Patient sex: F
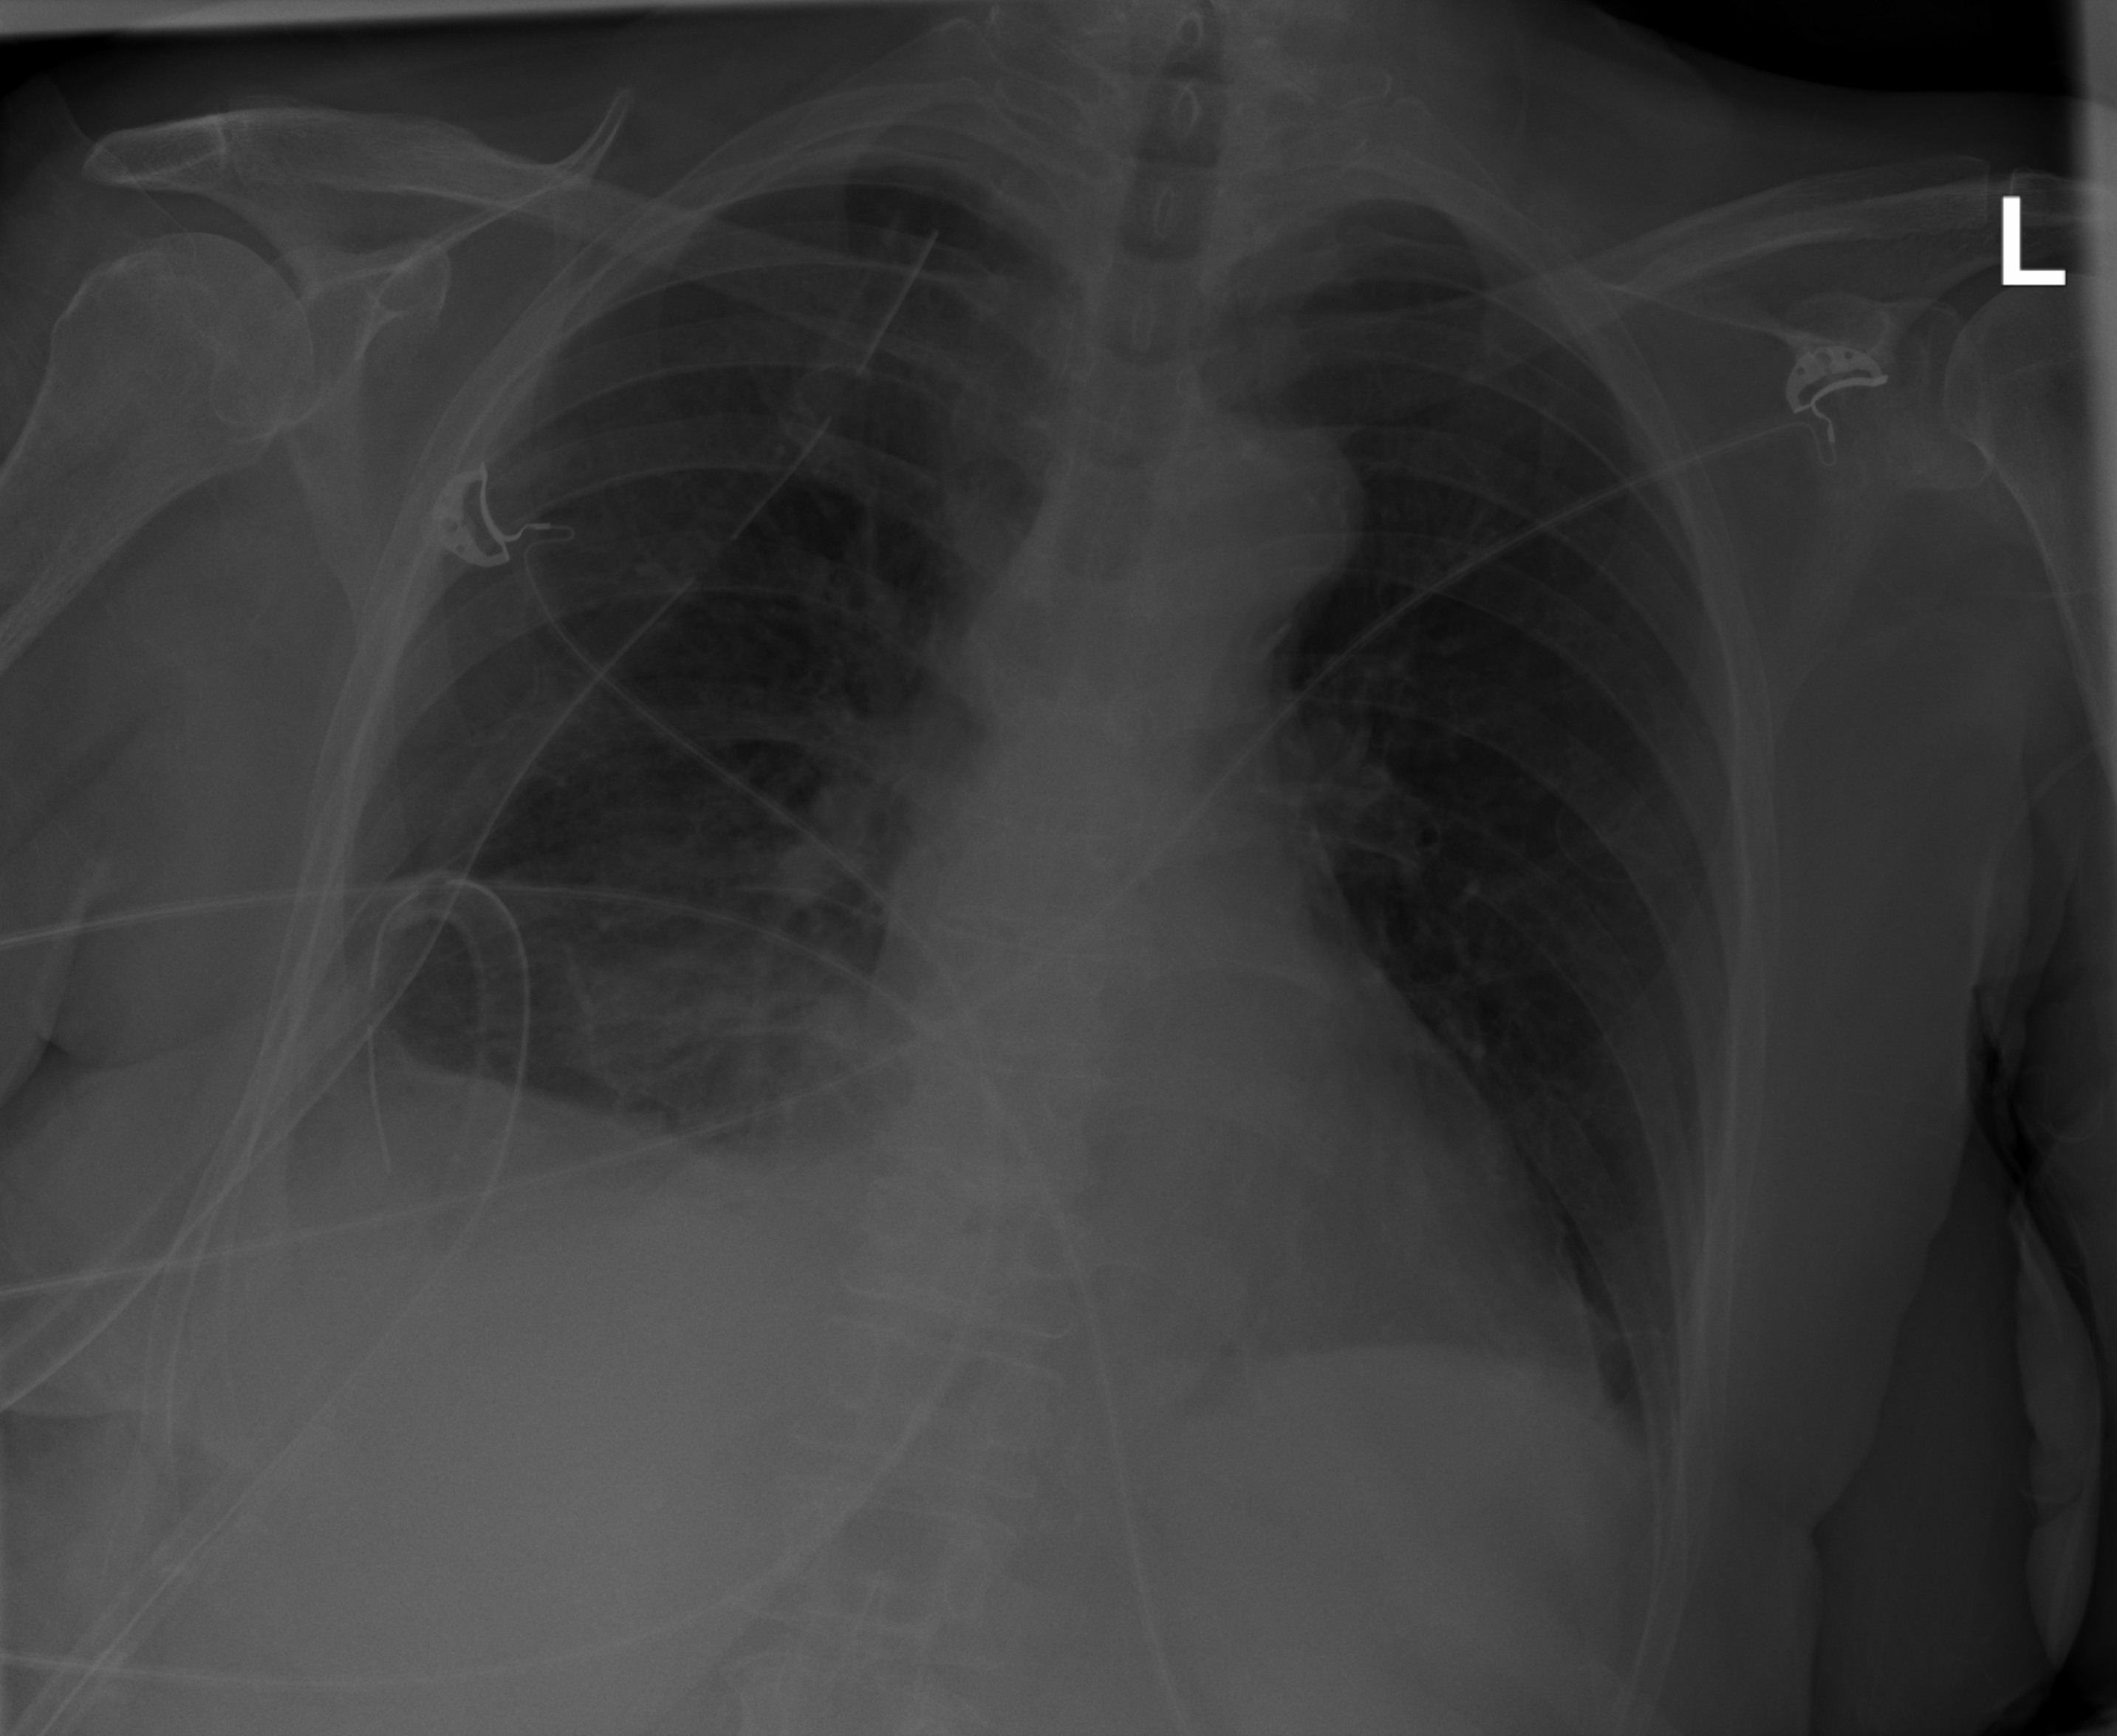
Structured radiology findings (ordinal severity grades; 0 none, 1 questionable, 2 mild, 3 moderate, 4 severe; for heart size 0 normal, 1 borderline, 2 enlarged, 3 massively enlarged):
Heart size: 0
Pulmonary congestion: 0
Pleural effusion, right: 2
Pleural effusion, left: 0
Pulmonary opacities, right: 1
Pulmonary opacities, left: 0
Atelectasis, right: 2
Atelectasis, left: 0